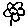
Label: flower